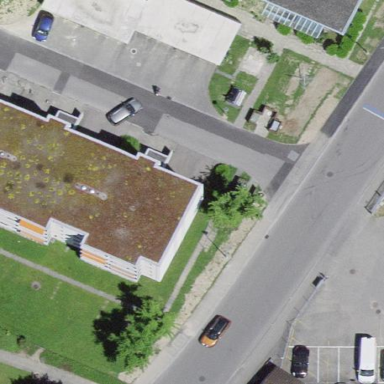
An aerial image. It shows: Flat-roofed residential building.